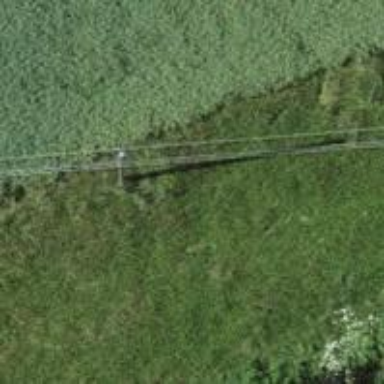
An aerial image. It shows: Power pole.